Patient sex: M
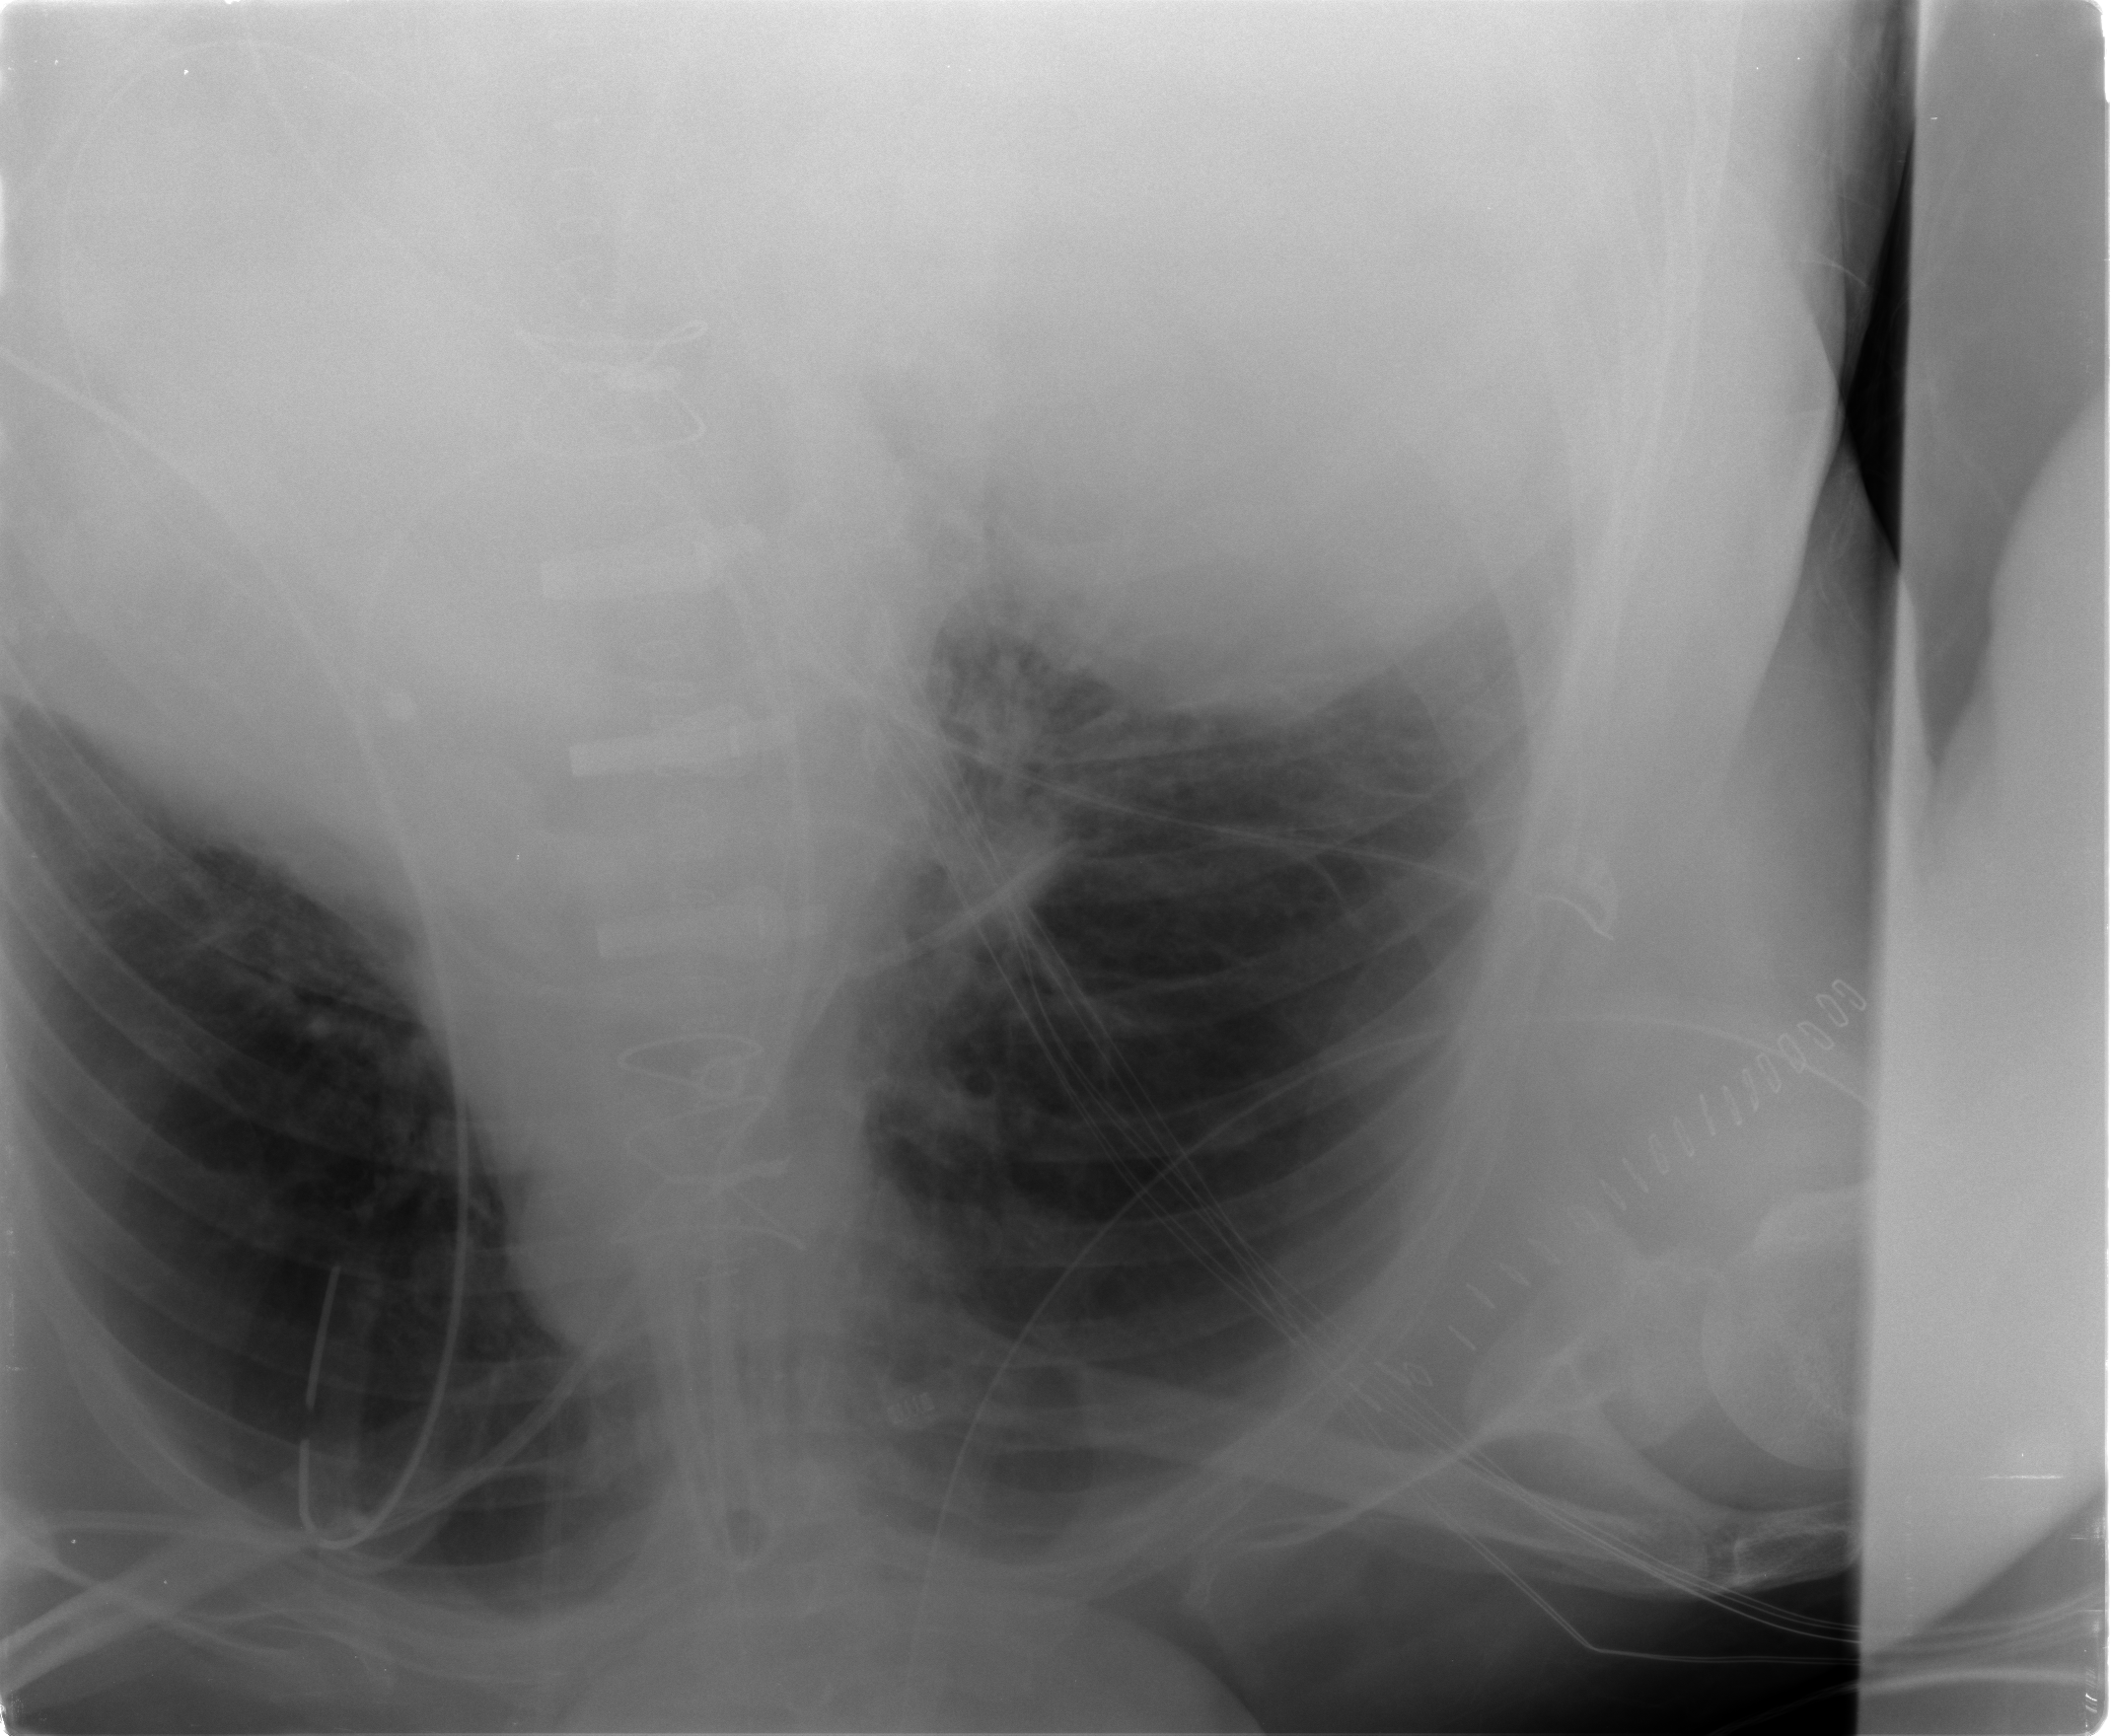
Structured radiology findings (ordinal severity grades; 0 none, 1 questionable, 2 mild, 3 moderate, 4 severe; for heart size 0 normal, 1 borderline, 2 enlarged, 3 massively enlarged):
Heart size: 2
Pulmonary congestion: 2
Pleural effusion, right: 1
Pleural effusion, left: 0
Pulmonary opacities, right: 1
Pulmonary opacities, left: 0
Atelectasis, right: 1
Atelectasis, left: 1